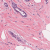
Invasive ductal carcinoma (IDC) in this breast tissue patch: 1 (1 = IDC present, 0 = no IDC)